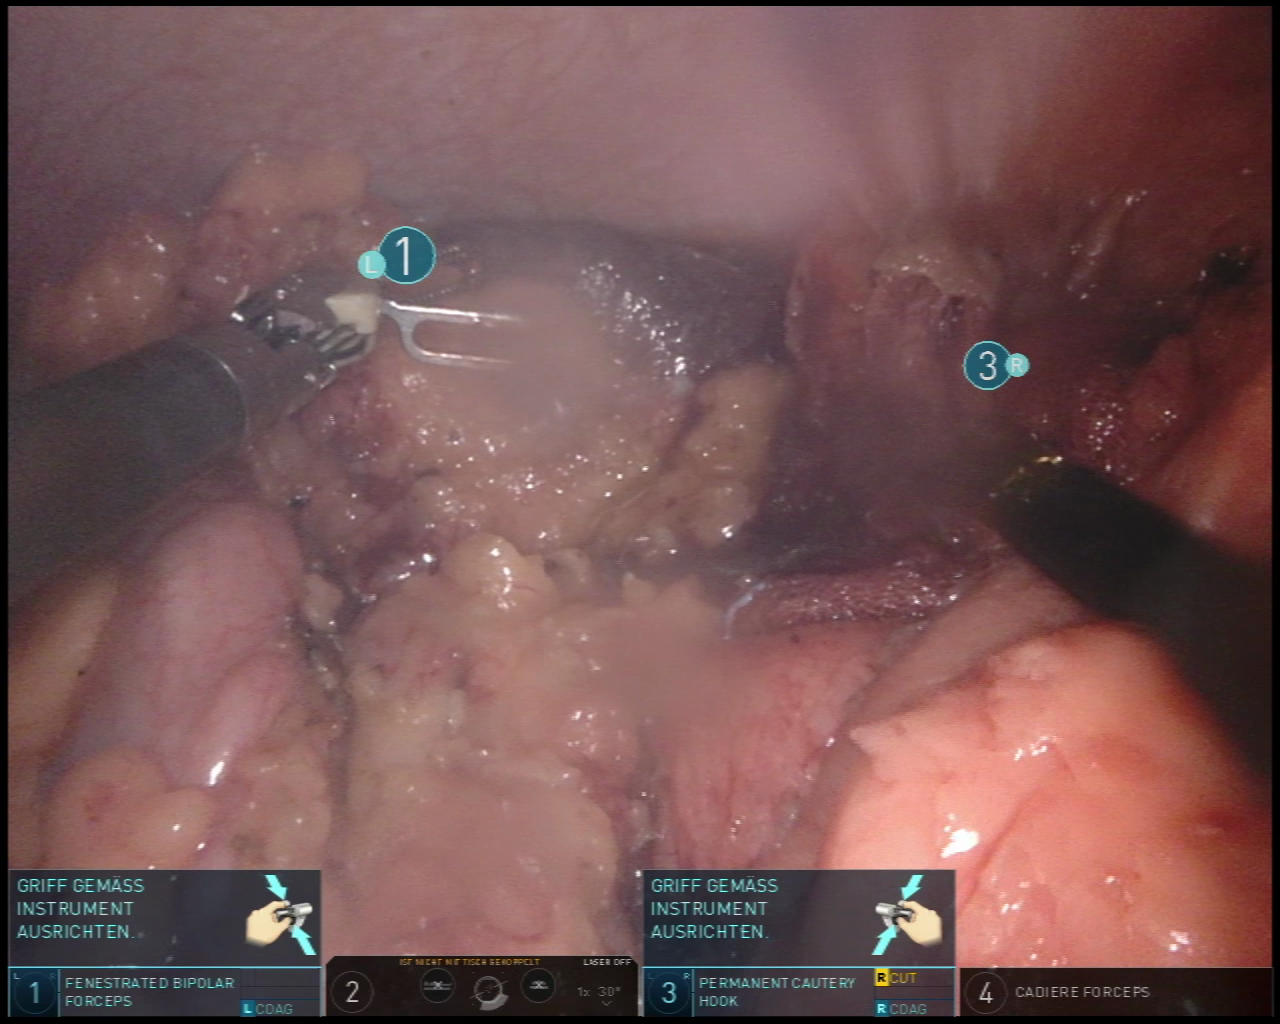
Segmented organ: spleen
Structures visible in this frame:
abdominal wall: yes
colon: yes
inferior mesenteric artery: no
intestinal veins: no
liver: no
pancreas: no
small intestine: no
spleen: yes
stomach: no
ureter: no
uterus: no
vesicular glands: no